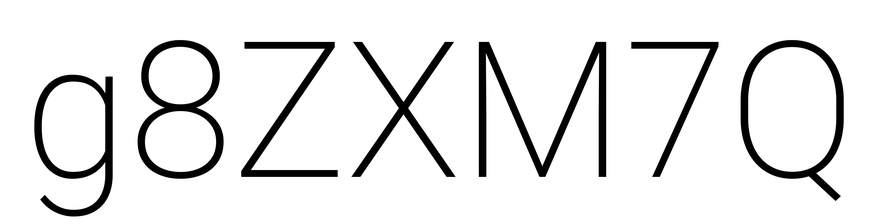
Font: Roboto_ExtraLight